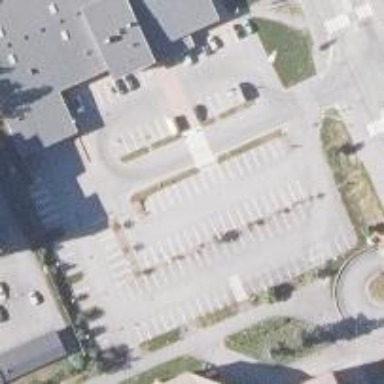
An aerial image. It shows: Parking area.